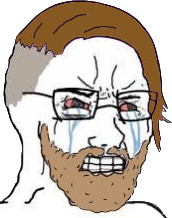
Label: 5_Crying_Wojak